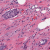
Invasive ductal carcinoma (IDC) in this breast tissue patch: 1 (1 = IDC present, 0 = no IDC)